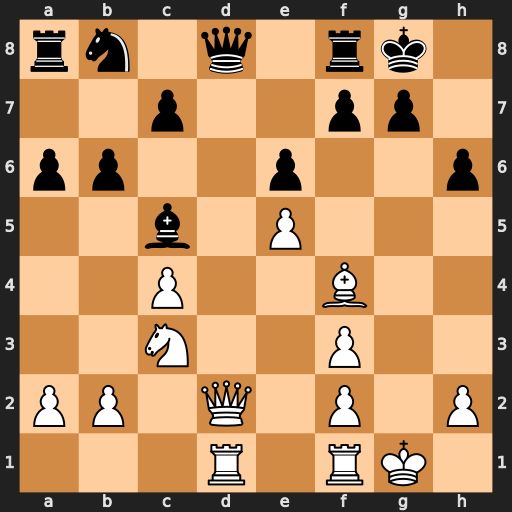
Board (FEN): rn1q1rk1/2p2pp1/pp2p2p/2b1P3/2P2B2/2N2P2/PP1Q1P1P/3R1RK1
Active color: w
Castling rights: -
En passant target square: -
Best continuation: Qxd8 Rxd8 Rxd8+